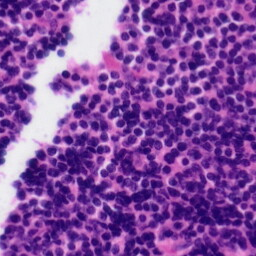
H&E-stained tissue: Tonsil